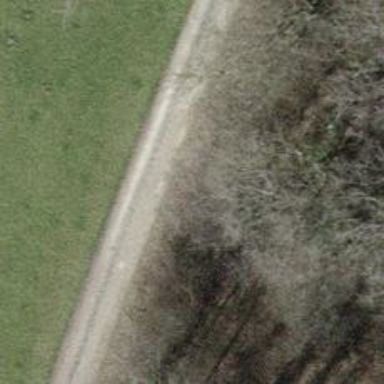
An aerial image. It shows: Hunting stand.